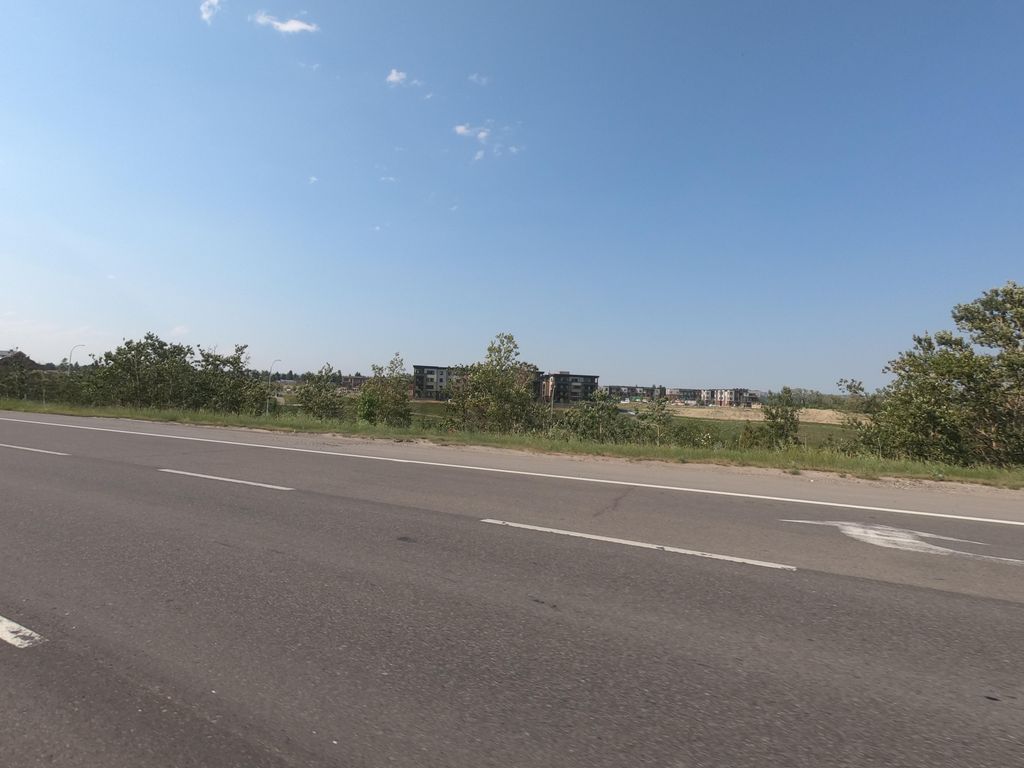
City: calgary